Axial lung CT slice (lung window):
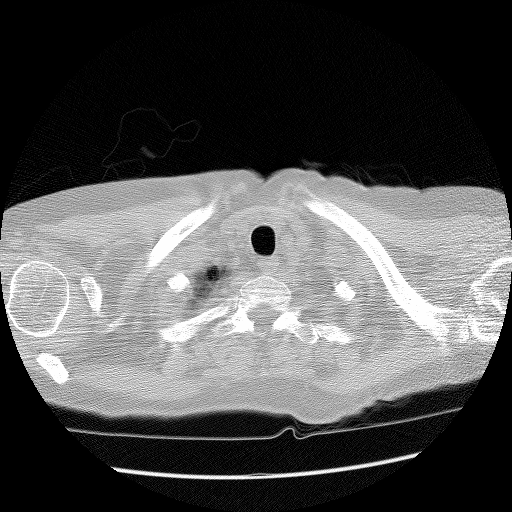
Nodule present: no